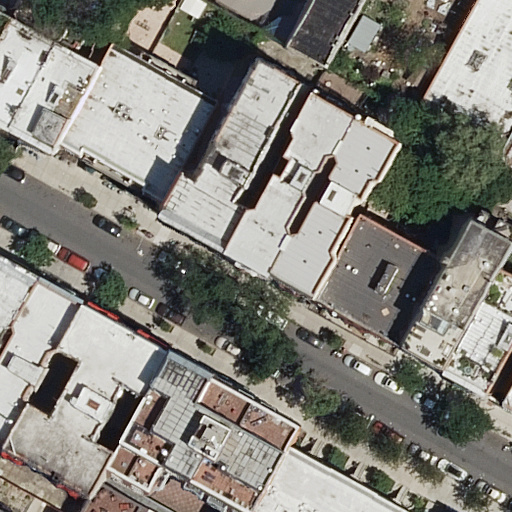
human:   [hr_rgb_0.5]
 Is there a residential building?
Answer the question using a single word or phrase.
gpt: yes

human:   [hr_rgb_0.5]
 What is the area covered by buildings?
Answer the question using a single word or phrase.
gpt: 6266m2

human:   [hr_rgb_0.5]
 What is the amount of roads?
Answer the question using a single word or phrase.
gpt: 1

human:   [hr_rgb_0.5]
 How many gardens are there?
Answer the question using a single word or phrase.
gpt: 1

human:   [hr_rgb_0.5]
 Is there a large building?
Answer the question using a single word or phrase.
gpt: yes

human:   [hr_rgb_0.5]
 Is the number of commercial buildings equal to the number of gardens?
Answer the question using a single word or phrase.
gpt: no

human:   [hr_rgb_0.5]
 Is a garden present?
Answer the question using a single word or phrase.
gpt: yes

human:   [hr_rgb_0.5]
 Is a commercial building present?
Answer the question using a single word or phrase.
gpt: no

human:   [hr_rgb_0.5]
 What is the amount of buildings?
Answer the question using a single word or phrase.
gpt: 24

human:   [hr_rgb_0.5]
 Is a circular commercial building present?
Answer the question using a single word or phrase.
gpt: no

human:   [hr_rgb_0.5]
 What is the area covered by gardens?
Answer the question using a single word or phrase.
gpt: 438m2

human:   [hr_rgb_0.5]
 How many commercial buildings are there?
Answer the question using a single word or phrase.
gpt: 0

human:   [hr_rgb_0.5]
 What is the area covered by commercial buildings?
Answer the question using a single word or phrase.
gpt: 0m2

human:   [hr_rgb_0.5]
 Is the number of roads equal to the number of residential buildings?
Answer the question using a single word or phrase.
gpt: no

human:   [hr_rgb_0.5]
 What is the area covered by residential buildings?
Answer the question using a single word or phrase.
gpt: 6266m2

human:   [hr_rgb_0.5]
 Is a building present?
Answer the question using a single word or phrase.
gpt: yes

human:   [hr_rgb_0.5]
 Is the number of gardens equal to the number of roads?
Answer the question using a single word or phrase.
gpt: yes

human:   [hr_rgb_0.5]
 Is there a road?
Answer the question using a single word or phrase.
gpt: yes

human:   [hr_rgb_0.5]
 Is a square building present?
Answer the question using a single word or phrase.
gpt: no

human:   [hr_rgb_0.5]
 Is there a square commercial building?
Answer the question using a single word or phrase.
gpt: no

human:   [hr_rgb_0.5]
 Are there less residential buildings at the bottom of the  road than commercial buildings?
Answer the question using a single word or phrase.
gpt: no

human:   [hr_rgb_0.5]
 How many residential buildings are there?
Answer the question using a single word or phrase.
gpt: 24

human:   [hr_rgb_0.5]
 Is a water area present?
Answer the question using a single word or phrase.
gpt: no

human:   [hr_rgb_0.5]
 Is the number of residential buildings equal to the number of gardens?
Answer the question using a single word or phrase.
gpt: no

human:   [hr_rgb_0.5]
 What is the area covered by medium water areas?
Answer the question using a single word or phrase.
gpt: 0m2

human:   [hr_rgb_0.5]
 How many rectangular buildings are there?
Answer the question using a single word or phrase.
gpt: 11

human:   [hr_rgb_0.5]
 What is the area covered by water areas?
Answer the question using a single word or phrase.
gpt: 0m2

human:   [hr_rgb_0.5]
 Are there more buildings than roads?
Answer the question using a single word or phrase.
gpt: yes

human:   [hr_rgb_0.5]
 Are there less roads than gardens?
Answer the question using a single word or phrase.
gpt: no

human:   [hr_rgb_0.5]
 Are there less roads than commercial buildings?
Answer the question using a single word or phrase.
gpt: no

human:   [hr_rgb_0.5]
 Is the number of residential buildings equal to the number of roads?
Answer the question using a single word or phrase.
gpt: no

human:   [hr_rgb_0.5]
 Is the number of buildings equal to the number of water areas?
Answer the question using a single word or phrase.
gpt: no

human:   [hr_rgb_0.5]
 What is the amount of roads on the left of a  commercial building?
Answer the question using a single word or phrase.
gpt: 0

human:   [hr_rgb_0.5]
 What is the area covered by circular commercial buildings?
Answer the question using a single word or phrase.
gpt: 0m2

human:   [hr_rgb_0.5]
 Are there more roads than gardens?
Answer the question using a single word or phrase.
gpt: no

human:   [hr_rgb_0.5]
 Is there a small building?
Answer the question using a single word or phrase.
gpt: yes

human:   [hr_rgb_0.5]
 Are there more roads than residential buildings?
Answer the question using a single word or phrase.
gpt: no

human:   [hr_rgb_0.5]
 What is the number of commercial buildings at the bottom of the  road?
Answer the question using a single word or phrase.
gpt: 0

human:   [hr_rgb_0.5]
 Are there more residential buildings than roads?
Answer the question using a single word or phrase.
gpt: yes

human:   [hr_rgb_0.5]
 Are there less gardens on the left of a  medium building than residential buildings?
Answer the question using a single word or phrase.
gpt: yes

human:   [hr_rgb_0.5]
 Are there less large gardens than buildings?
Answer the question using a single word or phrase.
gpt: yes

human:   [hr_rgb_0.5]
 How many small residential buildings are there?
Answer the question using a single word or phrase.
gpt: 7

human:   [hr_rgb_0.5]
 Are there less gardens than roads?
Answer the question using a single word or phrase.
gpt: no

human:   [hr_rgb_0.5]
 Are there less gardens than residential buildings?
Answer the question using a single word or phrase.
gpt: yes

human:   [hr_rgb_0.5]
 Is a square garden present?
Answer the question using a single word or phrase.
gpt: no

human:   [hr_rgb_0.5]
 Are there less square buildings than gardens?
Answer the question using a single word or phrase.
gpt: yes

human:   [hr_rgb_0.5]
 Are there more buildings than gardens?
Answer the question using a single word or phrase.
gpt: yes

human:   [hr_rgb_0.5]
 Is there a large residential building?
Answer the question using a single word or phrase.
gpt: yes

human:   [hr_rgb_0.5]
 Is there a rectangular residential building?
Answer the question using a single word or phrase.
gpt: yes

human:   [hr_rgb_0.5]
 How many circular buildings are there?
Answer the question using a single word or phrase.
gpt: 0

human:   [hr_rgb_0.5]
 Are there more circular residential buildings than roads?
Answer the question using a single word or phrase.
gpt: no

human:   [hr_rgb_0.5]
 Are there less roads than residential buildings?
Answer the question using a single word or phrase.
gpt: yes

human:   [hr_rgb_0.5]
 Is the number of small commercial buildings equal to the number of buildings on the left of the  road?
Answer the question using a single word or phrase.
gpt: no

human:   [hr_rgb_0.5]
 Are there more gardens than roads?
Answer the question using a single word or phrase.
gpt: no

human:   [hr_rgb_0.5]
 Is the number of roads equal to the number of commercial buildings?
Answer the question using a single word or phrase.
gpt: no

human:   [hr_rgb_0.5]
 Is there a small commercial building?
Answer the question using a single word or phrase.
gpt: no

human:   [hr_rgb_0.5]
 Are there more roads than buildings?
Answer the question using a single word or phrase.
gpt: no

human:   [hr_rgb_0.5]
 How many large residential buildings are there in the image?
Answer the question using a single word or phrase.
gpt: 5

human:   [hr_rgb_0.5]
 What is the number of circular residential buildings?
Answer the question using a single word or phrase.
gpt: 0

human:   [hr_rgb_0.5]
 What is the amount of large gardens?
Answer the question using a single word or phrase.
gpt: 0

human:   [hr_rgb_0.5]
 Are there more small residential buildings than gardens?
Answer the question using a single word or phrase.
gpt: yes

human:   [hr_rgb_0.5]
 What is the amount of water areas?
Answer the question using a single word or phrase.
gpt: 0

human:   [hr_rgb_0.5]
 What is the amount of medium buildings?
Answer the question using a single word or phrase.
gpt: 12

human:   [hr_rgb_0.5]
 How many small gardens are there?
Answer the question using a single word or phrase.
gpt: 0